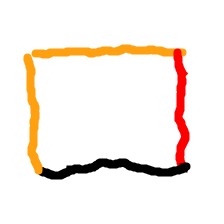
Shape: rectangle